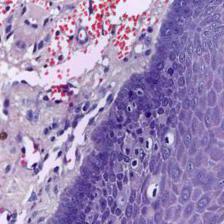
Diagnosis: Normal